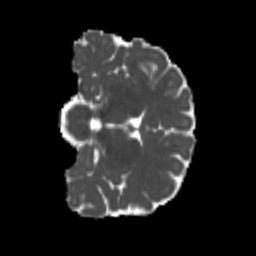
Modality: MD
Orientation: coronal
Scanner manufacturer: siemens
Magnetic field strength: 3 T
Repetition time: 4 s
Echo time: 0.0594 s